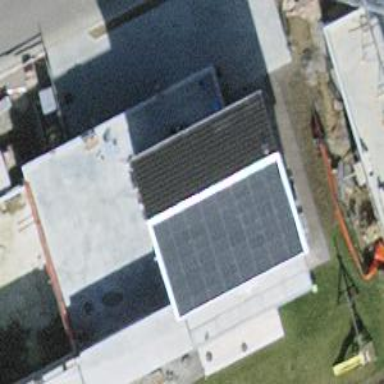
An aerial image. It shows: Solar power generator using photovoltaic panels.